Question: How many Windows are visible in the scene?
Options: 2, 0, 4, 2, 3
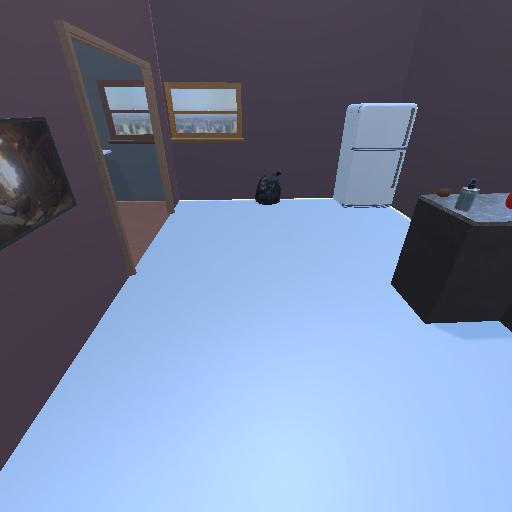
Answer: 2